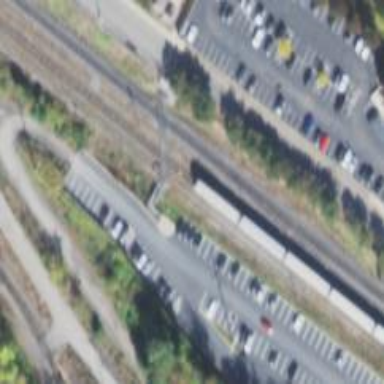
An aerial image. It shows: Railway siding for service.